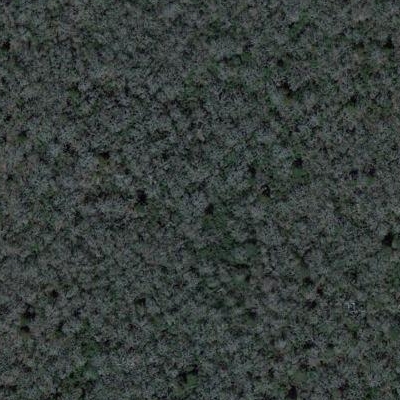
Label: eForest